Field crop: maize
Growth stage: 2
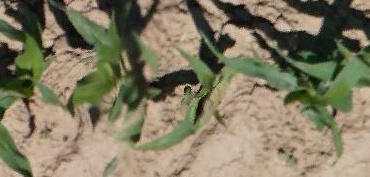
Species: maize